Question: I'm attempting to compute the outer edges of islands on a grid. Each grid tile has 4 vertices which make up the corners, I want to compute the edge in a clockwise direction so that it is ordered.
My grid is a 2D byte array 'byte[,] grid' and I can easily find the neighbour tiles, however I'm struggling to find a solution for finding the edge of the islands.
'''
0 0 0 0 0 0 0 0 0
1 1 1 0 0 0 1 1 0
1 1 1 0 0 0 1 1 0
1 1 1 1 1 0 0 0 0
1 1 1 1 1 0 0 0 0
0 0 0 0 0 0 0 0 0
0 0 0 0 0 0 0 0 0
0 0 0 0 0 0 0 0 0
'''
In this image the red dots represent vertices and the green line in the bit I'm trying to find.

Does anyone has any idea's on how this can be achieved?
Thanks, C.
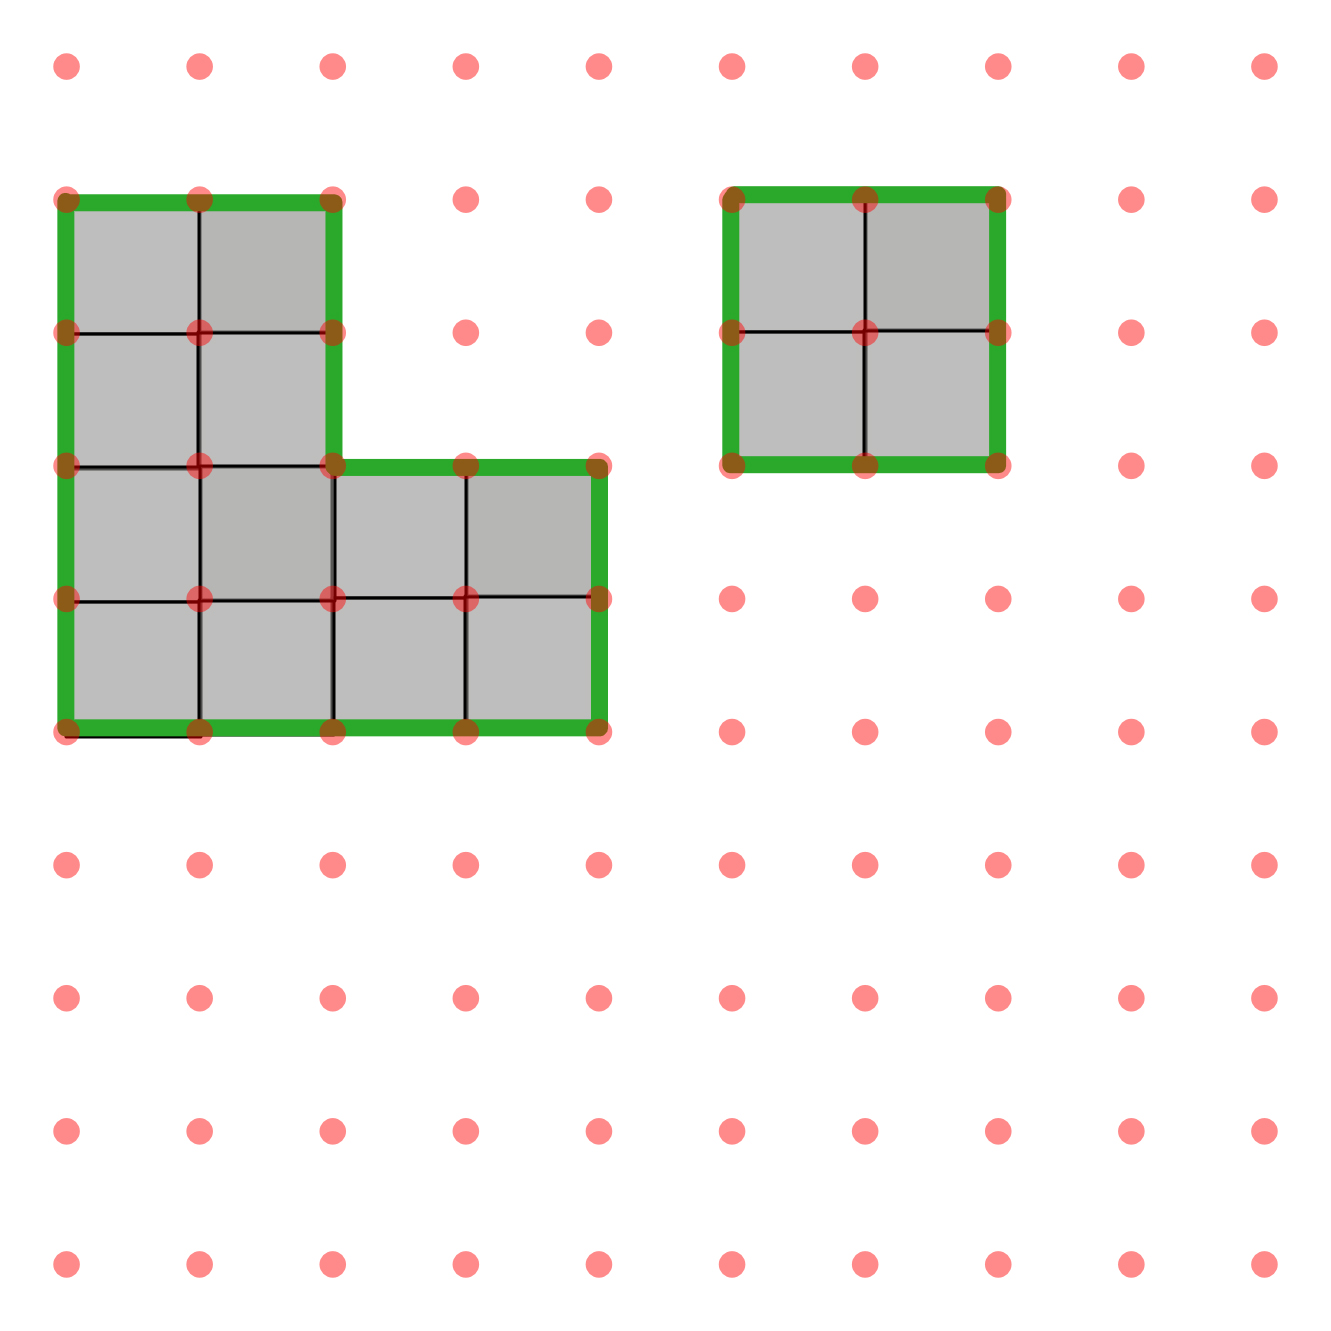
Answer: basically this:
1) check every square if its filled or not
2) if its filled check the neighbours
3) for each neighbour that is free add the line to a list between this square and the neighbour
you end up with a list that contains the complete border as separate pieces. Now you need to play domino with this list so that you get the borders of all islands as separate ordered lists where the last piece should perfectly fit onto the first. then you can even do some cleanup in the lists by adding up line pieces that go in the same direction.